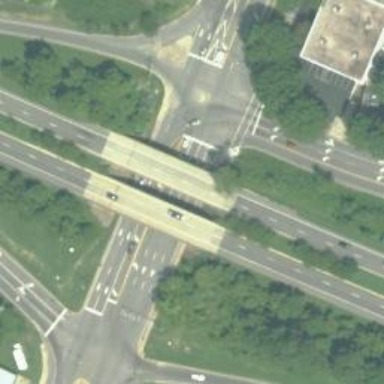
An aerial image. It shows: Bridge crossing over highway trunk expressway.